Field crop: maize
Growth stage: 2
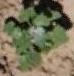
Species: chenopodium